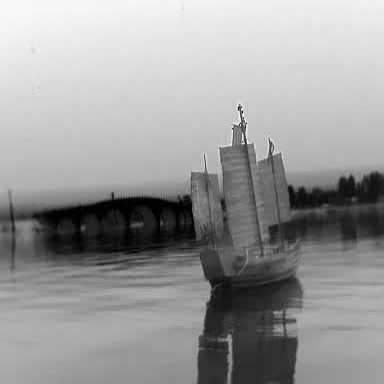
There is a sailboat in the infrared image.